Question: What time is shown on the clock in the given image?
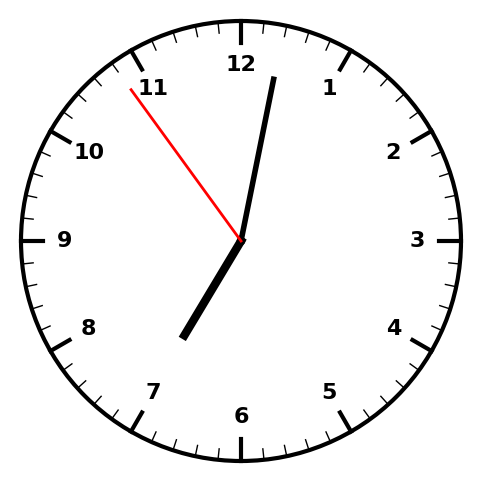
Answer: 07:01:54